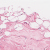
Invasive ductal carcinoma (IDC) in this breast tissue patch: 0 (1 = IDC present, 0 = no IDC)